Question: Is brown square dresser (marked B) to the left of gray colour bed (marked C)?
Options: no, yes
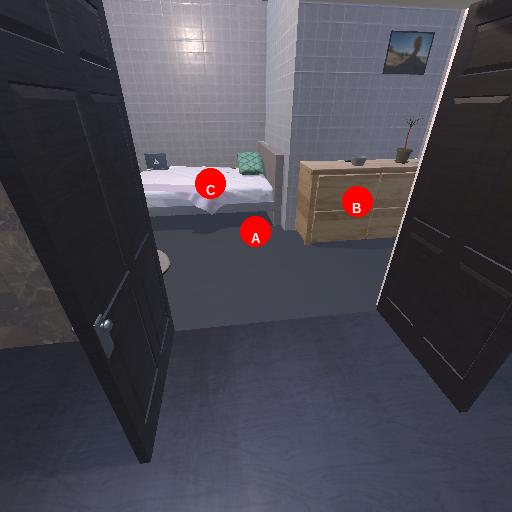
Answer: no